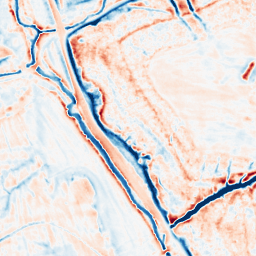
Category: multiscale
Decomposition family: dog_multiscale
Decomposition parameters: sigma_ratio: 1.4
n_scales: 6
base_sigma: 0.5
Upsampling method: cubic_mitchell
Upsampling parameters: scale: 8
Upsampling scale: 8